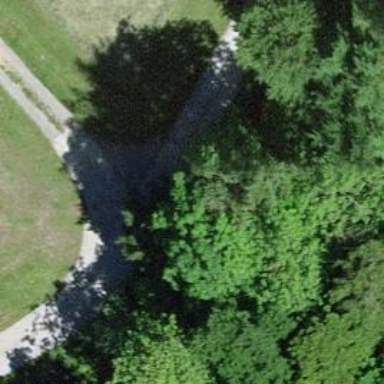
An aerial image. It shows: Unclassified road.